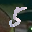
Label: 5